Question: In my android application, i want to provide tracing letter feature as shown in following image :

Here i want to provide tracing of letter-D and for that i need to draw arc between two points when user starts moving finger on arc. Here, if user starts moving finger from start point and stops at end point then only it should draw arc between those points. And it should also show arc while moving finger on arc path.For that i have written below code.The problem i am facing is that, when 'ACTION_UP' event is fired on arc path, it still shows arc drawing on canvas. But i want to remove that drawing from path if it fires 'ACTION_UP' event in between of arc path.
Here is my code :
'''
public class DrawView extends View implements OnTouchListener {
List<Point> pointsD = new ArrayList<Point>();
pointsD.add(new Point(520, 70));
pointsD.add(new Point(520, 335));
pointsD.add(new Point(520, 70));
pointsD.add(new Point(520, 335));
public boolean onTouch(View view, MotionEvent event) {
float x = event.getX();
float y = event.getY();
switch (event.getAction()) {
case MotionEvent.ACTION_DOWN:
touch_start(x, y);
invalidate();
break;
case MotionEvent.ACTION_MOVE:
touch_move(x, y);
invalidate();
break;
case MotionEvent.ACTION_UP:
touch_up(x, y);
invalidate();
break;
default:
break;
}
return true;
}
private void touch_start(float x, float y) {
if (checkPoint(x, y, mLastPointIndex)) {
mPath.reset();
isPathStarted = true;
} else {
isPathStarted = false;
}
}
private void touch_move(float x, float y) {
if (isPathStarted) {
mPath.reset();
Point p = null;
p = pointsD.get(mLastPointIndex);
mPath.moveTo(p.x, p.y);
float radius = 1;
RectF oval = new RectF();
oval.set(scalePointX((int) (486 - radius)),scalePointY(70), scalePointX((int) (686 + radius)),
scalePointY((int) (334 + radius)));
if (sweepAngelD <= 180 && startAngleD <= 360) {
mPath.arcTo(oval, startAngleD, sweepAngelD, true);
sweepAngelD += 1;
startAngleD += 2;
mCanvas.drawPath(mPath, mPaint);
}
mPath.reset();
}
private void touch_up(float x, float y) {
mPath.reset();
if (isPathStarted) {
float radius = 1;
RectF oval = new RectF();
oval.set(scalePointX((int) (486 - radius)),
scalePointY(70), scalePointX((int) (686 + radius)),
scalePointY((int) (334 + radius)));
Point p = pointsD.get(mLastPointIndex);
mPath.moveTo(p.x, p.y);
mPath.arcTo(oval, startAngleD, sweepAngelD, true);
mCanvas.drawPath(mPath, mPaint);
mPath.reset();
++mLastPointIndex;
} else {
sweepAngelD = 1;
startAngleD = 270;
mPath.reset();
}
isPathStarted = false;
}
private boolean checkPoint(float x, float y, int pointIndex){
if (pointIndex == pointsD.size()) {
// out of bounds
return false;
}
point = pointsD.get(pointIndex);
// EDIT changed point.y to poin.x in the first if statement
if (x > (point.x - TOUCH_TOLERANCE)
&& x < (point.x + TOUCH_TOLERANCE)) {
if (y > (point.y - TOUCH_TOLERANCE)
&& y < (point.y + TOUCH_TOLERANCE)) {
return true;
}
}
return false;
}
}
'''
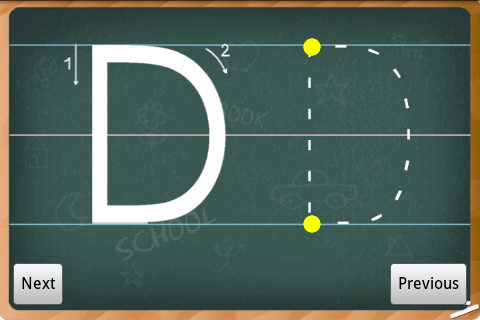
Answer: I edited my code as below and now it is working..
'''
public class DrawView extends View implements OnTouchListener {
List<Point> pointsD = new ArrayList<Point>();
pointsD.add(new Point(520, 70));
pointsD.add(new Point(520, 335));
pointsD.add(new Point(520, 70));
pointsD.add(new Point(520, 335));
public boolean onTouch(View view, MotionEvent event) {
float x = event.getX();
float y = event.getY();
switch (event.getAction()) {
case MotionEvent.ACTION_DOWN:
touch_start(x, y);
invalidate();
break;
case MotionEvent.ACTION_MOVE:
touch_move(x, y);
invalidate();
break;
case MotionEvent.ACTION_UP:
touch_up(x, y);
invalidate();
break;
default:
break;
}
return true;
}
private void touch_start(float x, float y) {
if (checkPoint(x, y, mLastPointIndex)) {
mPath.reset();
isPathStarted = true;
} else {
isPathStarted = false;
}
}
private void touch_move(float x, float y) {
if (isPathStarted) {
mPath.reset();
Point p = null;
p = pointsD.get(mLastPointIndex);
mPath.moveTo(p.x, p.y);
float radius = 1;
RectF oval = new RectF();
oval.set(scalePointX((int) (486 - radius)),scalePointY(70), scalePointX((int) (686 + radius)),
scalePointY((int) (334 + radius)));
if (sweepAngelD <= 180 && startAngleD <= 360) {
mPath.arcTo(oval, startAngleD, sweepAngelD, true);
sweepAngelD += 1;
startAngleD += 2;
}
mPath.reset();
}
private void touch_up(float x, float y) {
mPath.reset();
if (isPathStarted) {
float radius = 1;
RectF oval = new RectF();
oval.set(scalePointX((int) (486 - radius)),
scalePointY(70), scalePointX((int) (686 + radius)),
scalePointY((int) (334 + radius)));
Point p = pointsD.get(mLastPointIndex);
mPath.moveTo(p.x, p.y);
mPath.arcTo(oval, startAngleD, sweepAngelD, true);
mCanvas.drawPath(mPath, mPaint);
mPath.reset();
++mLastPointIndex;
} else {
sweepAngelD = 1;
startAngleD = 270;
mPath.reset();
}
isPathStarted = false;
}
private boolean checkPoint(float x, float y, int pointIndex){
if (pointIndex == pointsD.size()) {
// out of bounds
return false;
}
point = pointsD.get(pointIndex);
// EDIT changed point.y to poin.x in the first if statement
if (x > (point.x - TOUCH_TOLERANCE)
&& x < (point.x + TOUCH_TOLERANCE)) {
if (y > (point.y - TOUCH_TOLERANCE)
&& y < (point.y + TOUCH_TOLERANCE)) {
return true;
}
}
return false;
}
}
'''